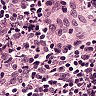
Metastatic tissue present: no